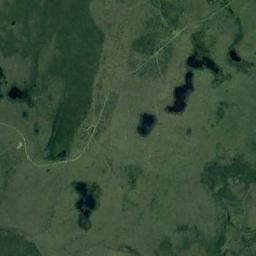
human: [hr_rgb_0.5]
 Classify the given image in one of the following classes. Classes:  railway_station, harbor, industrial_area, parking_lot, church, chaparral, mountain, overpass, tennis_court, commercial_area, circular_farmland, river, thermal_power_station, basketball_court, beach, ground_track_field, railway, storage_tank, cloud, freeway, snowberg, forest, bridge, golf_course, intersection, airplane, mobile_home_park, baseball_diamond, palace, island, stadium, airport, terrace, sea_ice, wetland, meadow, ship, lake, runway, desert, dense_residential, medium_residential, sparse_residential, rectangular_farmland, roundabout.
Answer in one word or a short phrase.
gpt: wetland